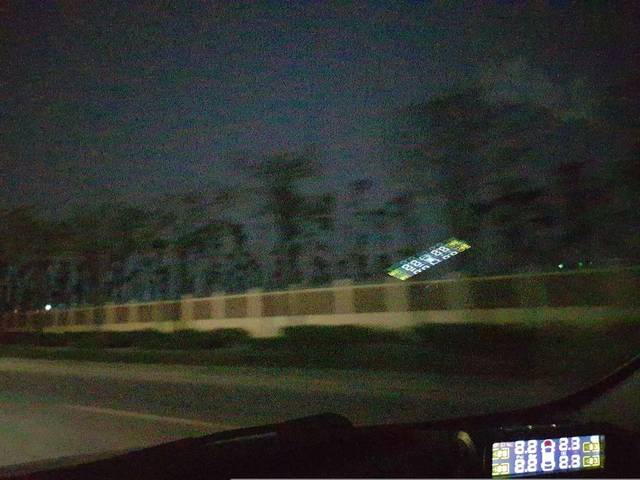
Region: Vietnam
Coordinates: 20.97, 105.806